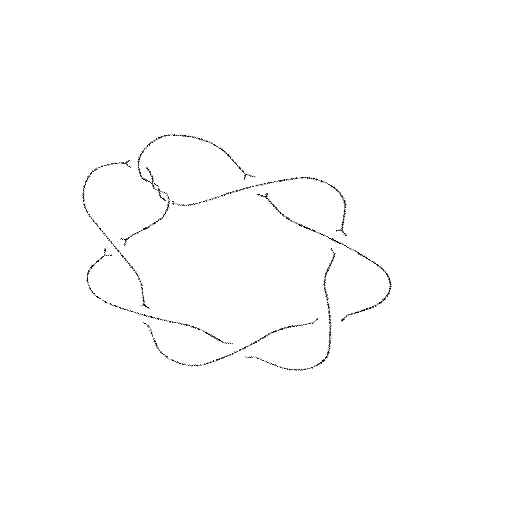
Crossing number: 10